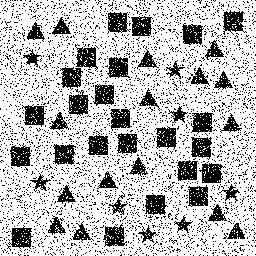
Squares: 24
Triangles: 16
Stars: 8
Total shapes: 48